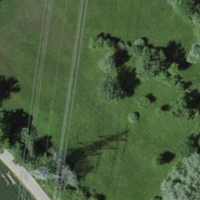
EUNIS habitat code: 21
Species observed at this site:
Symphyotrichum lanceolatum